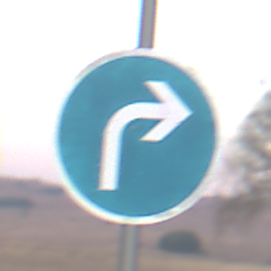
Verkehrszeichen: VorgeschriebeneFahrtrichtungRechts
Umgebung: Outdoor, Nature
Tageszeit: SunriseSunset
Wetter: Clear
Licht: Natural
Jahreszeit: Winter
Kontrast: LowContrast